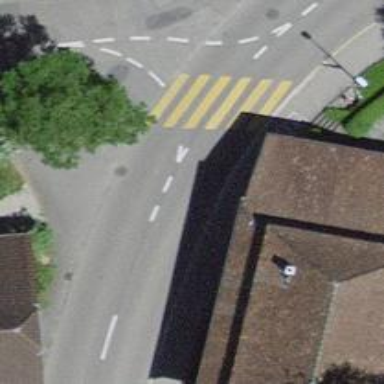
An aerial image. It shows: Uncontrolled zebra crossing with zebra markings.